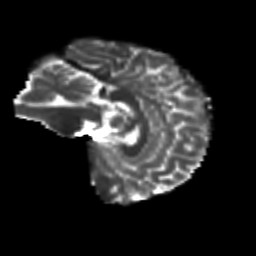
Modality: T2w
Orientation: sagittal
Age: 30
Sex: female
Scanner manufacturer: siemens
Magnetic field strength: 3 T
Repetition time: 8.6 s
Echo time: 0.095 s